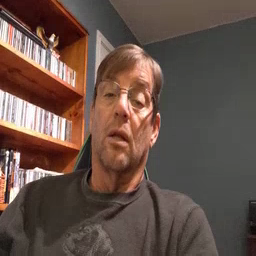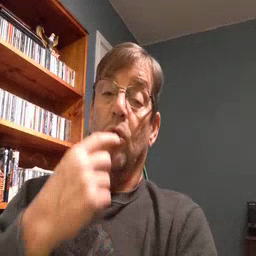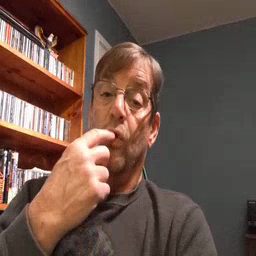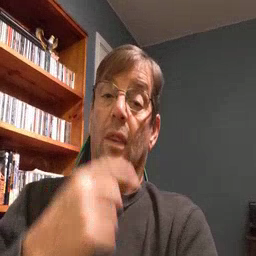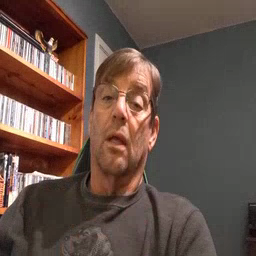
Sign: tooth